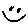
Label: smiley face